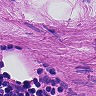
Metastatic tissue present: no